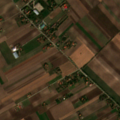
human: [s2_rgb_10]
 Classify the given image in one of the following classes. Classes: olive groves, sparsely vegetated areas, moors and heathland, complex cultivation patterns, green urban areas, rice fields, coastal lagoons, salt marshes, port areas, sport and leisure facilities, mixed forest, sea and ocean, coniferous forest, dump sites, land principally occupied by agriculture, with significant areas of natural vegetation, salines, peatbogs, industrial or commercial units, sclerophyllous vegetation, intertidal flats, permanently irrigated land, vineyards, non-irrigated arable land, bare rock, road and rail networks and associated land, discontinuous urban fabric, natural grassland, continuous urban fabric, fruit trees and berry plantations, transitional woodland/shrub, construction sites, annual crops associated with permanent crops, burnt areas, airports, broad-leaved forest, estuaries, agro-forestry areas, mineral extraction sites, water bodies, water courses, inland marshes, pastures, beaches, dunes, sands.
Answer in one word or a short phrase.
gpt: discontinuous urban fabric, non-irrigated arable land